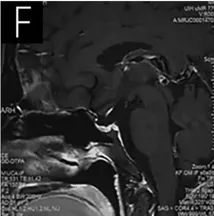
Follow-up MRI 3 months.
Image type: radiology (mri)